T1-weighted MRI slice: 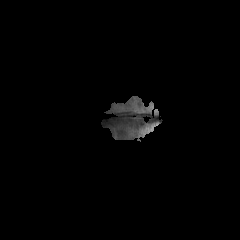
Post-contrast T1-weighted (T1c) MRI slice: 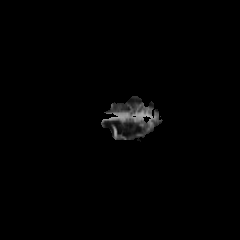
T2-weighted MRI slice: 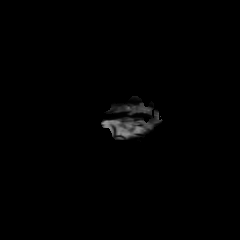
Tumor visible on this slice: no